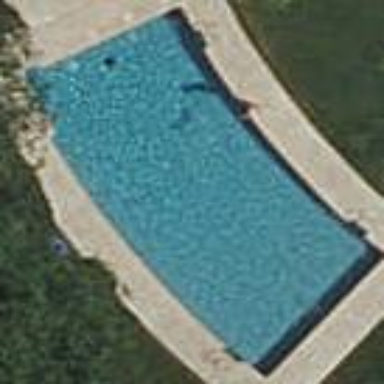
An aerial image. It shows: Swimming pool located in leisure land.